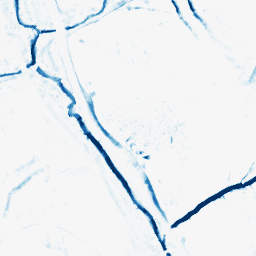
Category: morphological
Decomposition family: morphological_diamond
Decomposition parameters: operation: closing
radius: 5
Upsampling method: cubic_catmull_rom
Upsampling parameters: scale: 4
Upsampling scale: 4